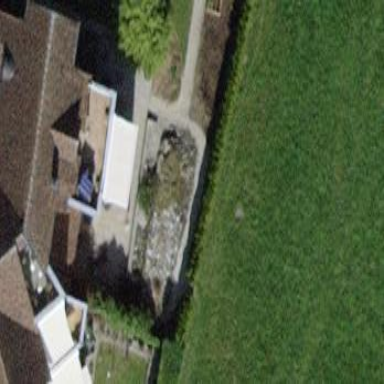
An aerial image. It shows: Terrace building.